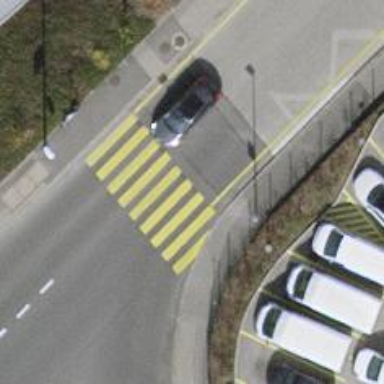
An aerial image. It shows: Zebra crossing on the road.